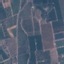
Label: PermanentCrop